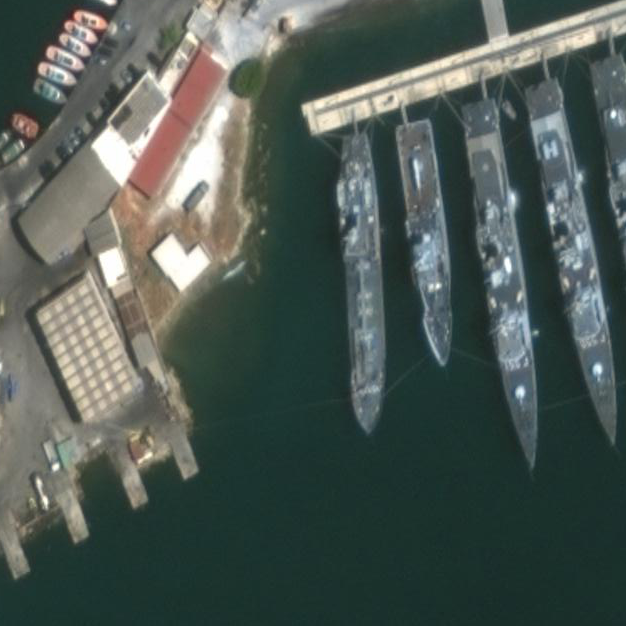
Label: destroyer